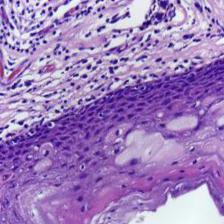
Diagnosis: Normal